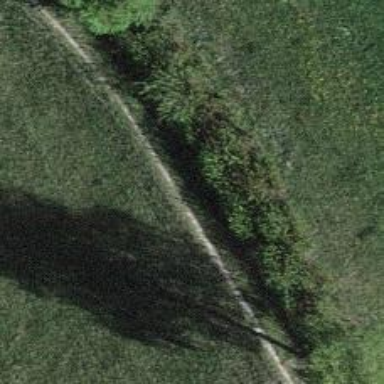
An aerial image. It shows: Hedge acting as barrier.